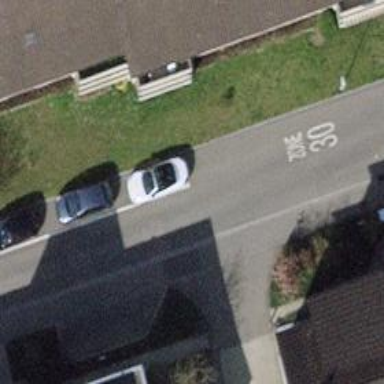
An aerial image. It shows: Residential road with asphalt surface. There is parallel on-street parking on the left lane.